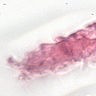
Metastatic tissue present: no